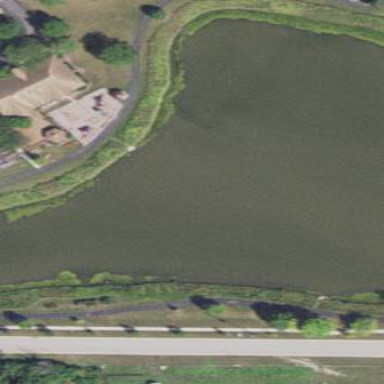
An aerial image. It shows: Pond with natural water.